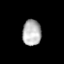
Tissue: lung
Cell type: Epithelial cells
Senescence score: 0.2015
Nuclear area (px): 469
Mean DAPI intensity: 182.316